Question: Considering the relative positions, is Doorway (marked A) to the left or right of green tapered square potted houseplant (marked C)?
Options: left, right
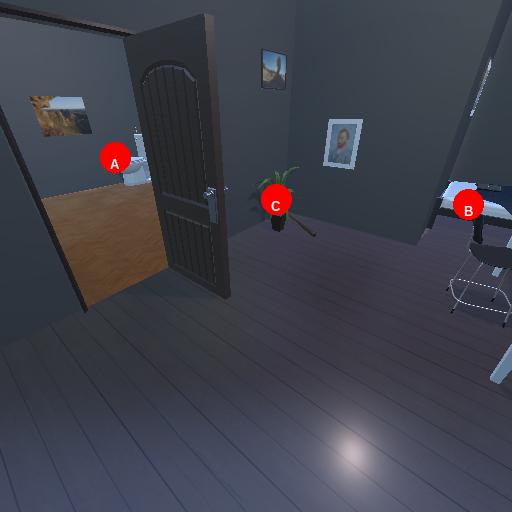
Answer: left